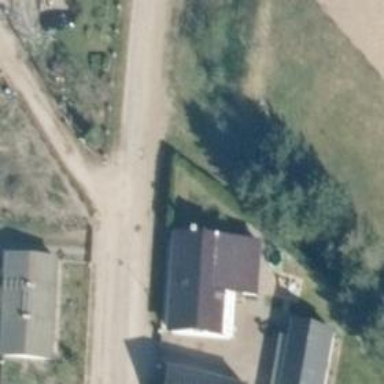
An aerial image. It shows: Residential road with no sidewalk.